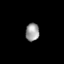
Tissue: skin
Cell type: Epithelial cells
Senescence score: 0.2519
Nuclear area (px): 239
Mean DAPI intensity: 155.69